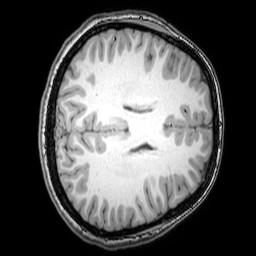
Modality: T1w
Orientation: axial
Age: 22
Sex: female
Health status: healthy
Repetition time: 0.081 s
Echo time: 0.037 s